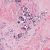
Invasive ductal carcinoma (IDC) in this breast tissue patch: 1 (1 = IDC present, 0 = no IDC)